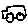
Label: car